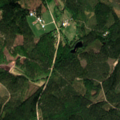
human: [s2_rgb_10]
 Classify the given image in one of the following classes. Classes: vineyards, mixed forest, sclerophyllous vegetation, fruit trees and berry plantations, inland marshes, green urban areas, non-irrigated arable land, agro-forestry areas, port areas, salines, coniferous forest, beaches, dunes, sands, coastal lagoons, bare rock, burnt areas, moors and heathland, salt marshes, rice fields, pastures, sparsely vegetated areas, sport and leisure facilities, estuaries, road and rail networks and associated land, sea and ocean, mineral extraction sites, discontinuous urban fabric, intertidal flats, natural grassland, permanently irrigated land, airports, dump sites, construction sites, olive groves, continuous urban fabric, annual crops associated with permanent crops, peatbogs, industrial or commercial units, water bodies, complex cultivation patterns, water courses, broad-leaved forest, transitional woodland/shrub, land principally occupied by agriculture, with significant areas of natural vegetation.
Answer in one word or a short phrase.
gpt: coniferous forest, mixed forest, transitional woodland/shrub